Question: :
In an ASP.NET Core Web App, I want to listen for the configuration change event, and reload the new configuration value at run time. I'm changing the configuration setting by using the following CLI operation:
:
'''
az webapp config appsettings set --name $WebAppName --slot $SlotName --resource-group $ResourceGroupName --settings A_Setting_To_Monitor=$NewSettingValue
'''
How can I detect this change event and load the new configuration value without resetting the App Service?
I'm using C# and .NET Core 2.1.

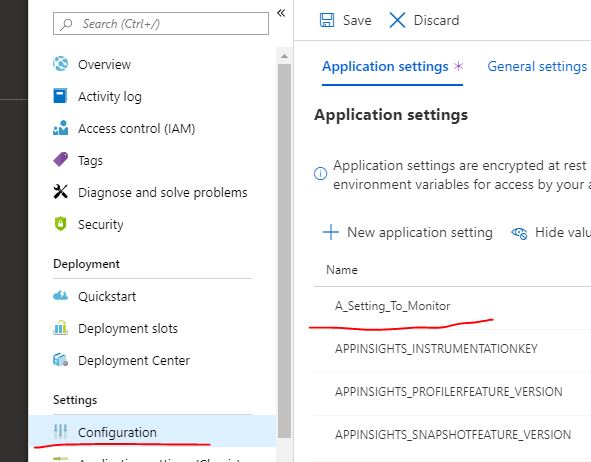
Answer: Have a look at <URL>.
> Azure App Configuration provides a service to centrally manage application settings. Modern programs, especially programs running in a cloud, generally have many components that are distributed in nature. Spreading configuration settings across these components can lead to hard-to-troubleshoot errors during an application deployment. Use App Configuration to store all the settings for your application and secure their accesses in one place. App Configuration makes it easier to implement the following scenarios:- - -